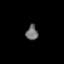
Tissue: prostate
Cell type: Fibroblasts
Senescence score: 0.7646
Nuclear area (px): 171
Mean DAPI intensity: 111.257